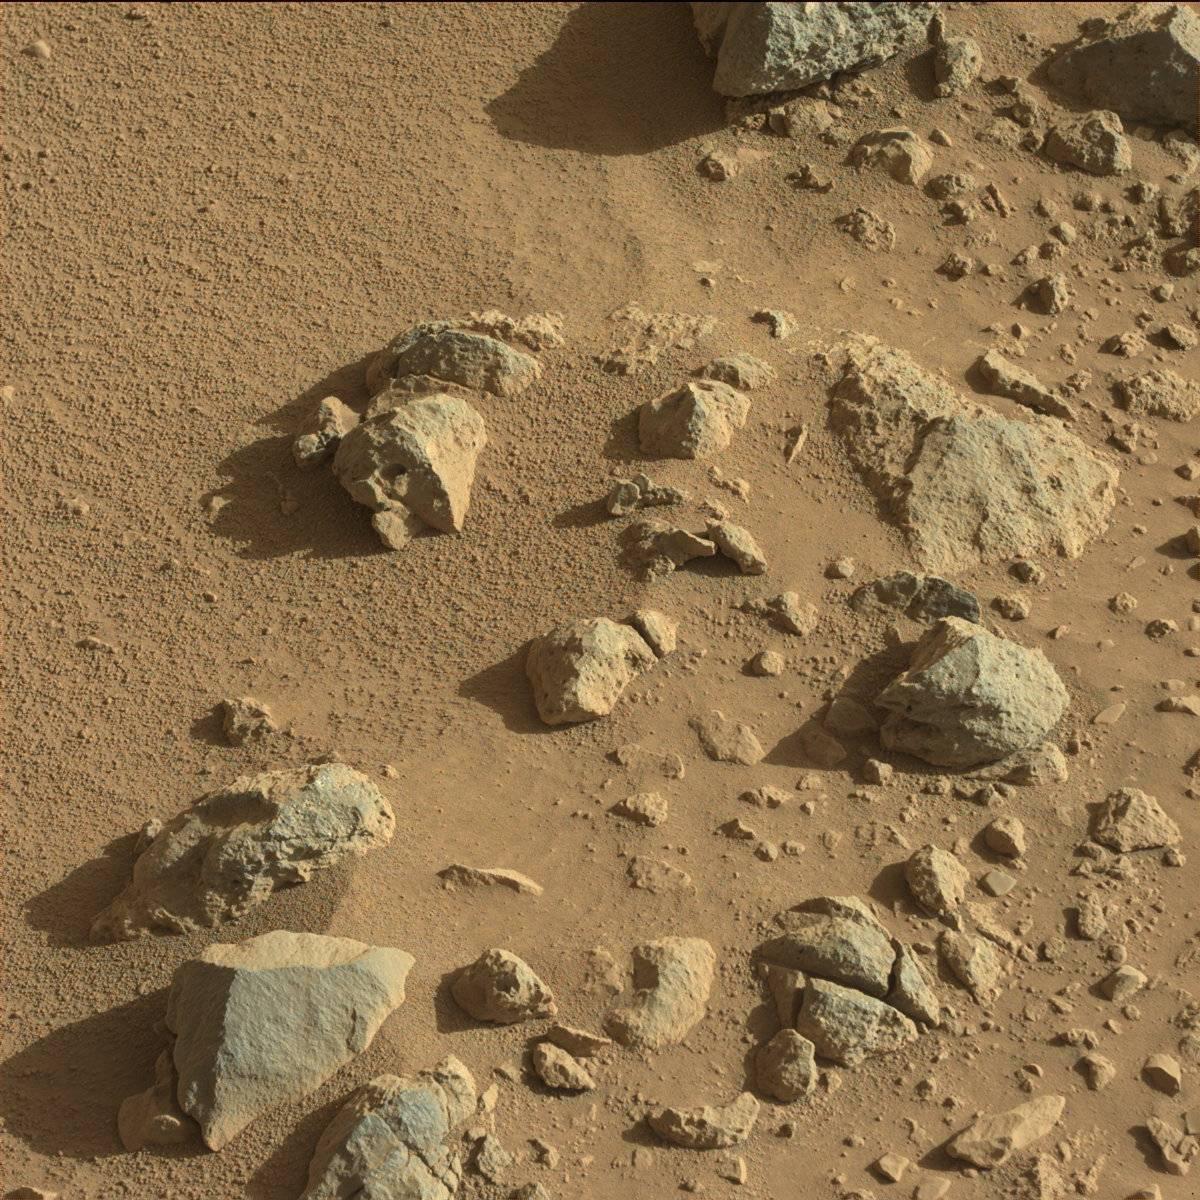
Terrain classes present: Bedrock, Rock, Sand / Soil